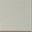
Piece: xx